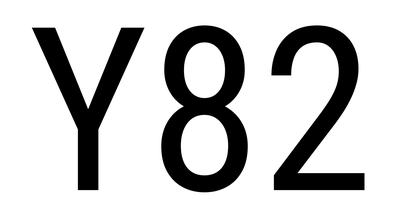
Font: Roboto_Condensed_Regular